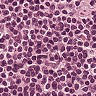
Metastatic tissue present: no